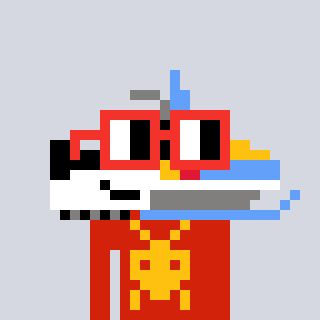
a pixel art character with square red glasses, a snowmobile-shaped head and a red-colored body on a cool background